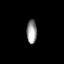
Tissue: prostate
Cell type: Fibroblasts
Senescence score: 0.7304
Nuclear area (px): 239
Mean DAPI intensity: 150.331